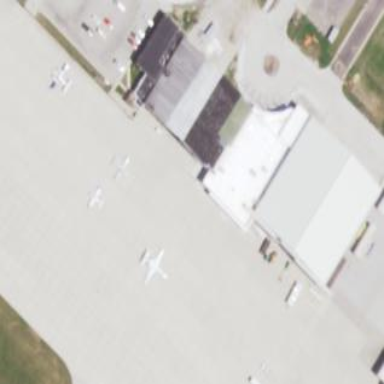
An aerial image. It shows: Building that is hangar at the airport.